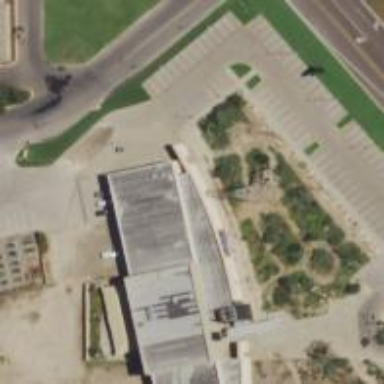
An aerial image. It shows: Museum building.